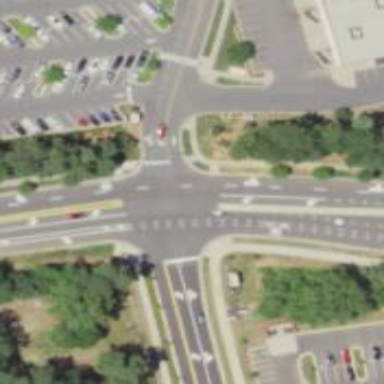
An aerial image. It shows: Unmarked crossing on the road.